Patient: sex F, age 83
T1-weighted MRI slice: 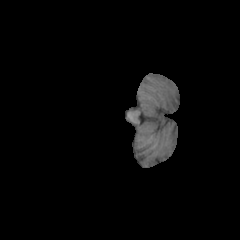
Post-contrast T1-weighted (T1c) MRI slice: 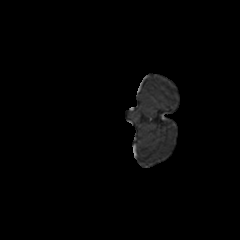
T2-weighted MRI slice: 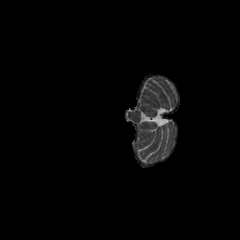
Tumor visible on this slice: no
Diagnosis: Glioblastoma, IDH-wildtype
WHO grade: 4